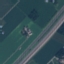
Land use / land cover: Highway